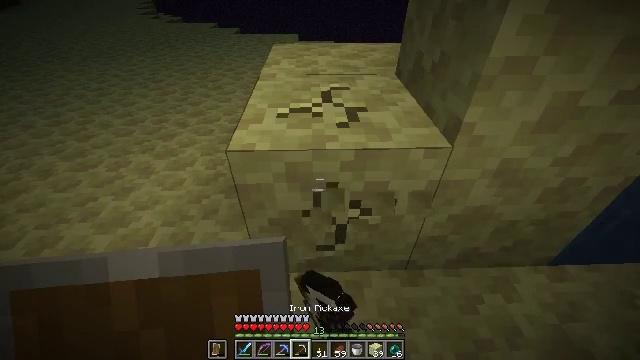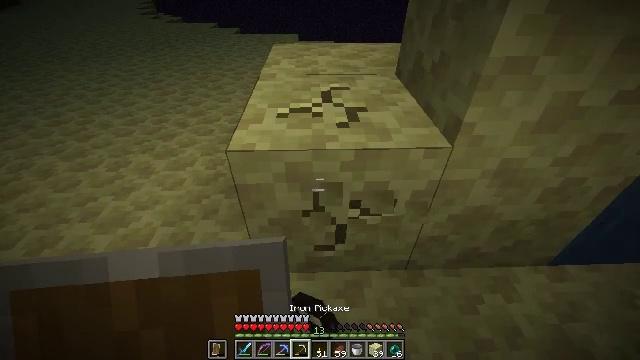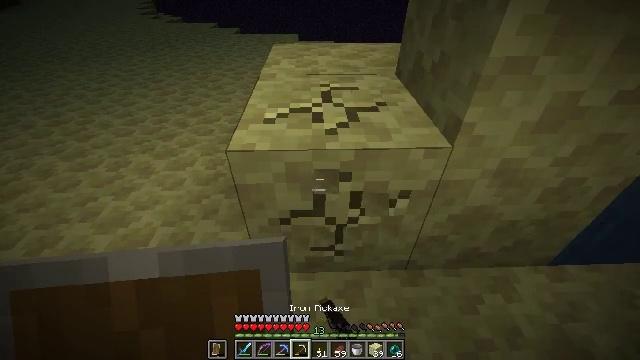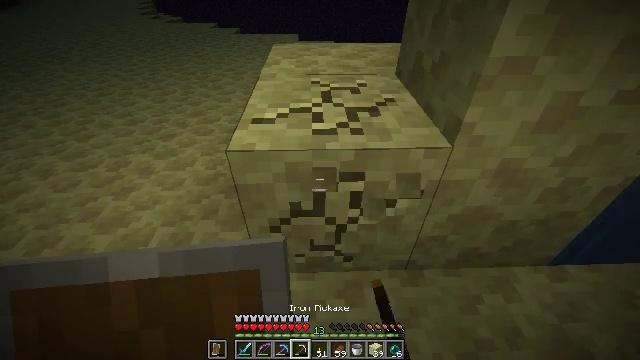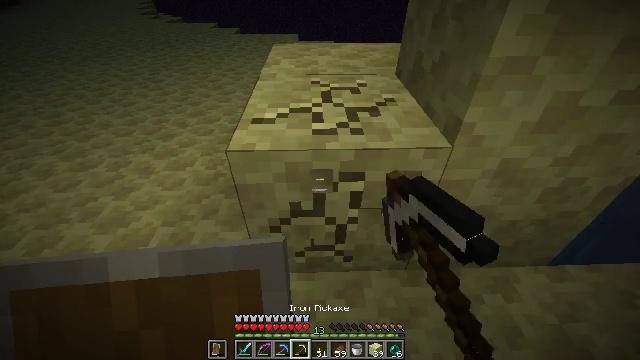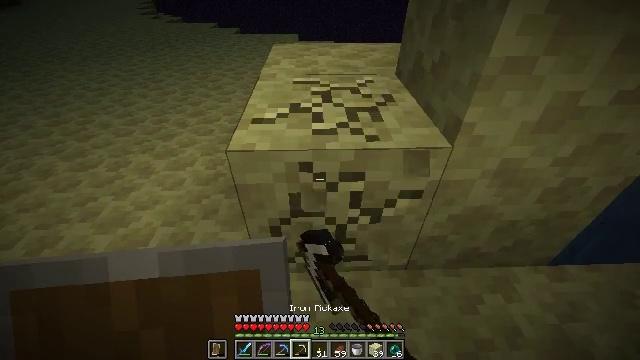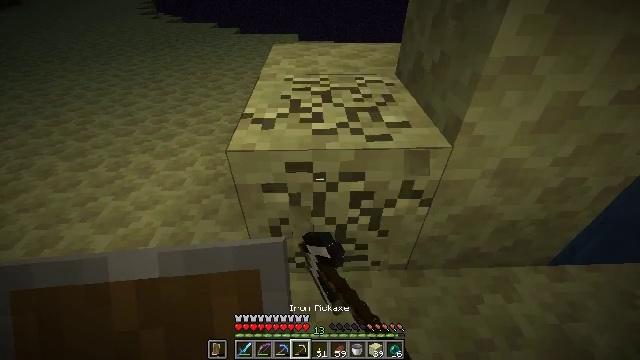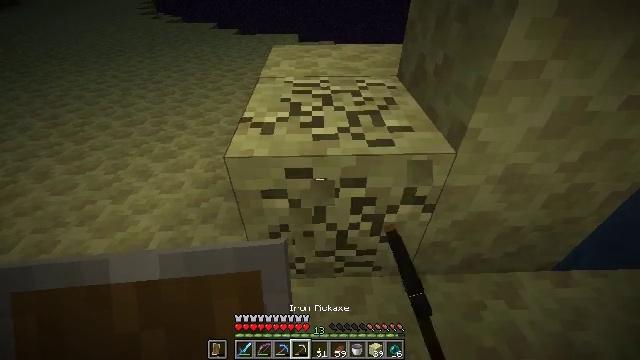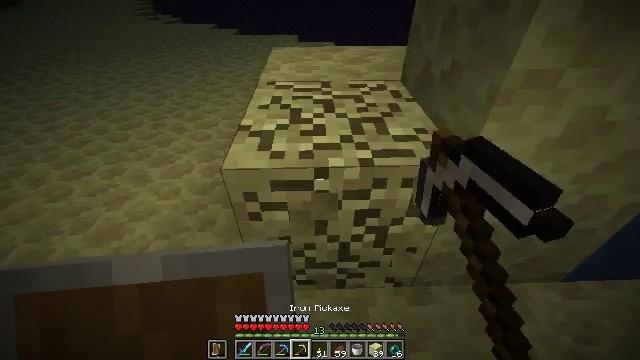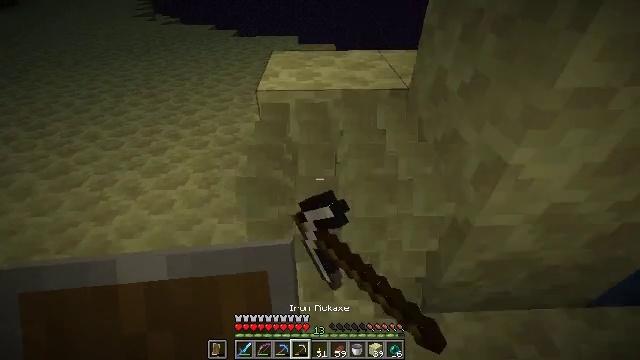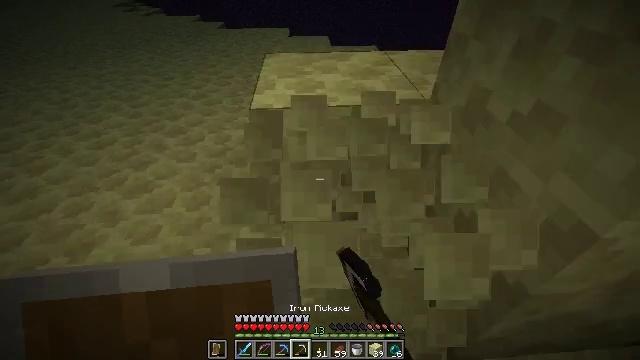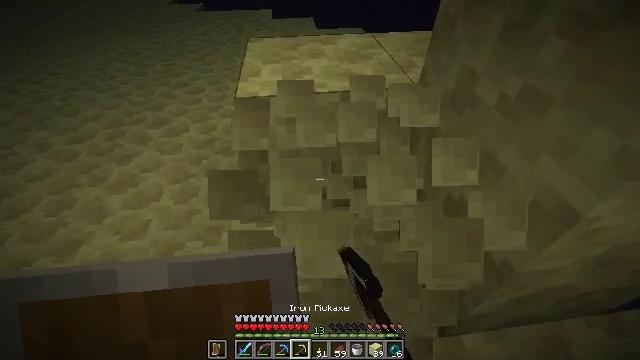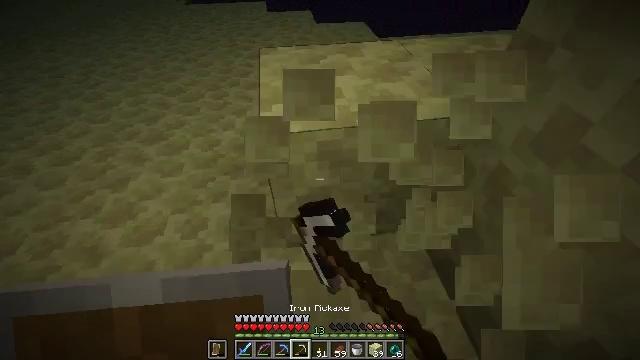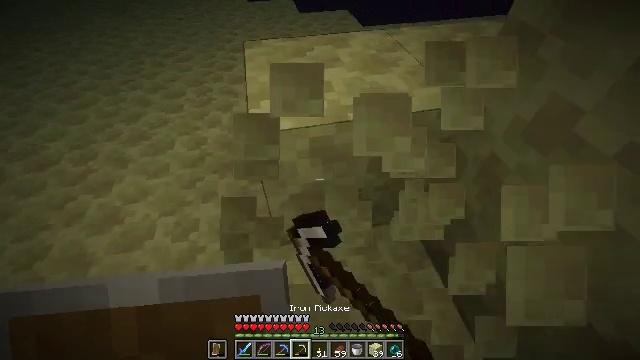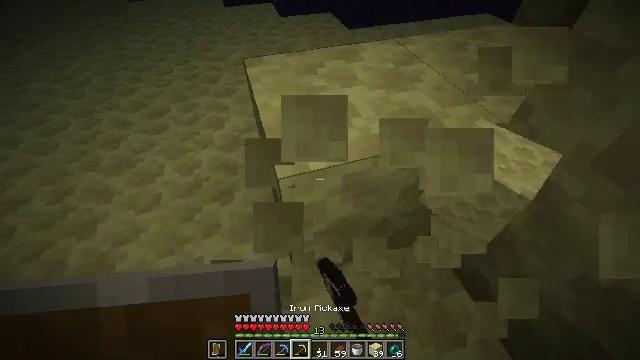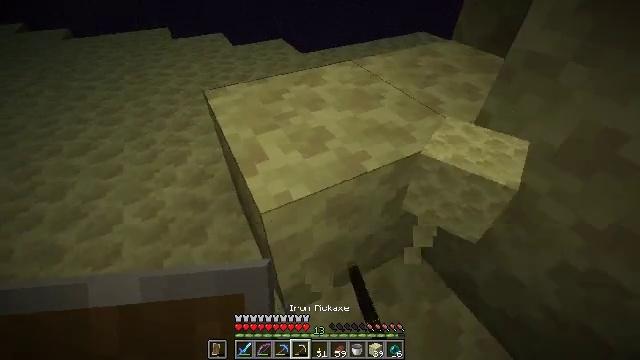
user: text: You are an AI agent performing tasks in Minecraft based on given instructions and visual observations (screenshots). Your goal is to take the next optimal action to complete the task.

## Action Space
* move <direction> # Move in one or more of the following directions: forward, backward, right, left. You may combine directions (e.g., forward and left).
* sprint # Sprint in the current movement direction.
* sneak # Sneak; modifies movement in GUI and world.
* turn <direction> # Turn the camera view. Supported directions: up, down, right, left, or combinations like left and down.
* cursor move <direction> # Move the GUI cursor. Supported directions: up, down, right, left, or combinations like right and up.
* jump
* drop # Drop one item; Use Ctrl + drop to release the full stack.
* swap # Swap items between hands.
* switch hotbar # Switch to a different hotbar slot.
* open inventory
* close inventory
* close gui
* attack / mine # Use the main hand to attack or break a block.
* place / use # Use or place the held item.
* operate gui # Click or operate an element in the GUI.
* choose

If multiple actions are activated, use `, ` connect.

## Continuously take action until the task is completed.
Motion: motion action
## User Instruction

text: Gather end stone from the End.
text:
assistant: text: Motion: attack / mine
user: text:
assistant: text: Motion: attack / mine
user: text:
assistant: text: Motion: attack / mine
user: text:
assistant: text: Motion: attack / mine
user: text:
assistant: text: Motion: attack / mine
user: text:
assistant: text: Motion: attack / mine
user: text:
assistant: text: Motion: move forward, attack / mine
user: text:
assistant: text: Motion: move forward, attack / mine
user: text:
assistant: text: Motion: move forward, attack / mine
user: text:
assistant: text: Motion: move forward and move left, turn right and down, attack / mine
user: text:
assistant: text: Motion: move forward and move left, turn right and down, attack / mine
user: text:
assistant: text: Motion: move forward and move left, turn right and down, attack / mine
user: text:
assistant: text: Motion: move forward and move left, turn right and down, attack / mine
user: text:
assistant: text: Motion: move forward and move left, turn right, attack / mine
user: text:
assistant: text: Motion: move forward and move left, turn right and up, attack / mine
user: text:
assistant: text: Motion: move forward and move left, turn right and up, attack / mine
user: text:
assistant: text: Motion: move left, turn right and up, attack / mine
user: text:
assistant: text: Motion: move left, turn right, attack / mine
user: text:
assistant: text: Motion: turn right, attack / mine
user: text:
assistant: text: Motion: turn right, attack / mine
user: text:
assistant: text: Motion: attack / mine
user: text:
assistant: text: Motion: turn right and up, attack / mine
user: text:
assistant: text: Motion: turn right and up, attack / mine
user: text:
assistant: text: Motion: attack / mine
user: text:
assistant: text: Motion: attack / mine
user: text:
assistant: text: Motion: attack / mine
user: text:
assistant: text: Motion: attack / mine
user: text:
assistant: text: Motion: attack / mine
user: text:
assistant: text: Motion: move forward and move left, attack / mine
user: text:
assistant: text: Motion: move forward and move left, turn right, attack / mine